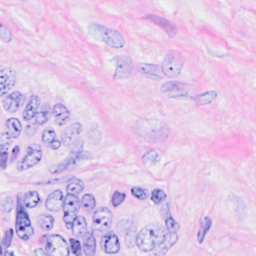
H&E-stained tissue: Breast